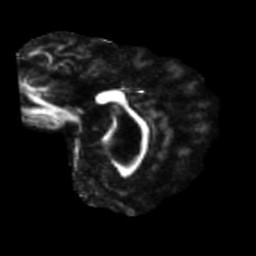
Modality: FA
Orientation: sagittal
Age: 68
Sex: female
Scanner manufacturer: siemens
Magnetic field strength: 3 T
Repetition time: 5.47 s
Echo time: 0.0854 s